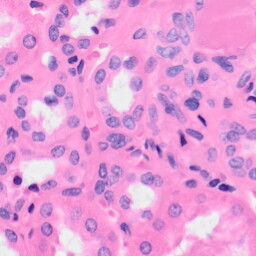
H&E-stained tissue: Kidney